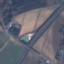
Label: Highway